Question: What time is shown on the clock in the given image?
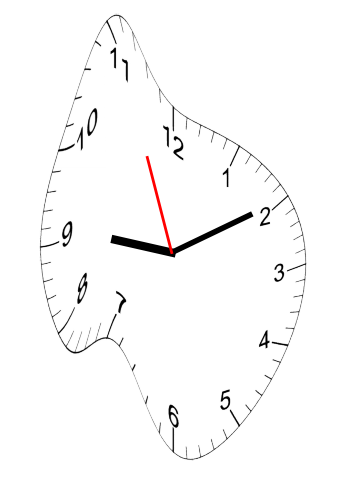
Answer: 09:09:56